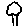
Label: tree